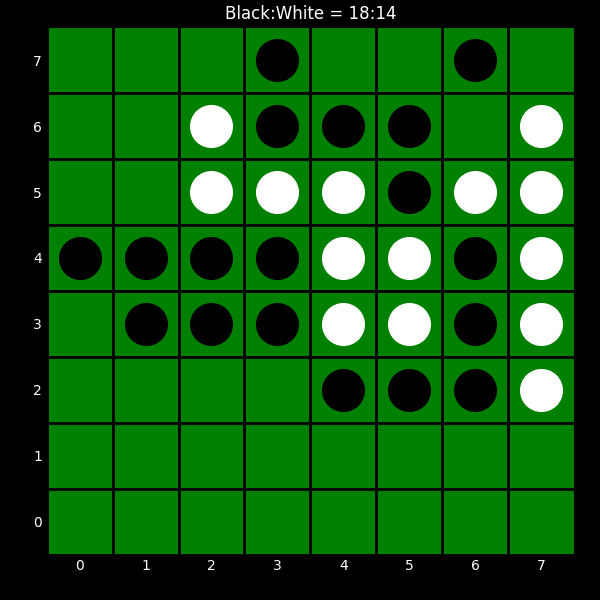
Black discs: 18
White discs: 14